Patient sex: F
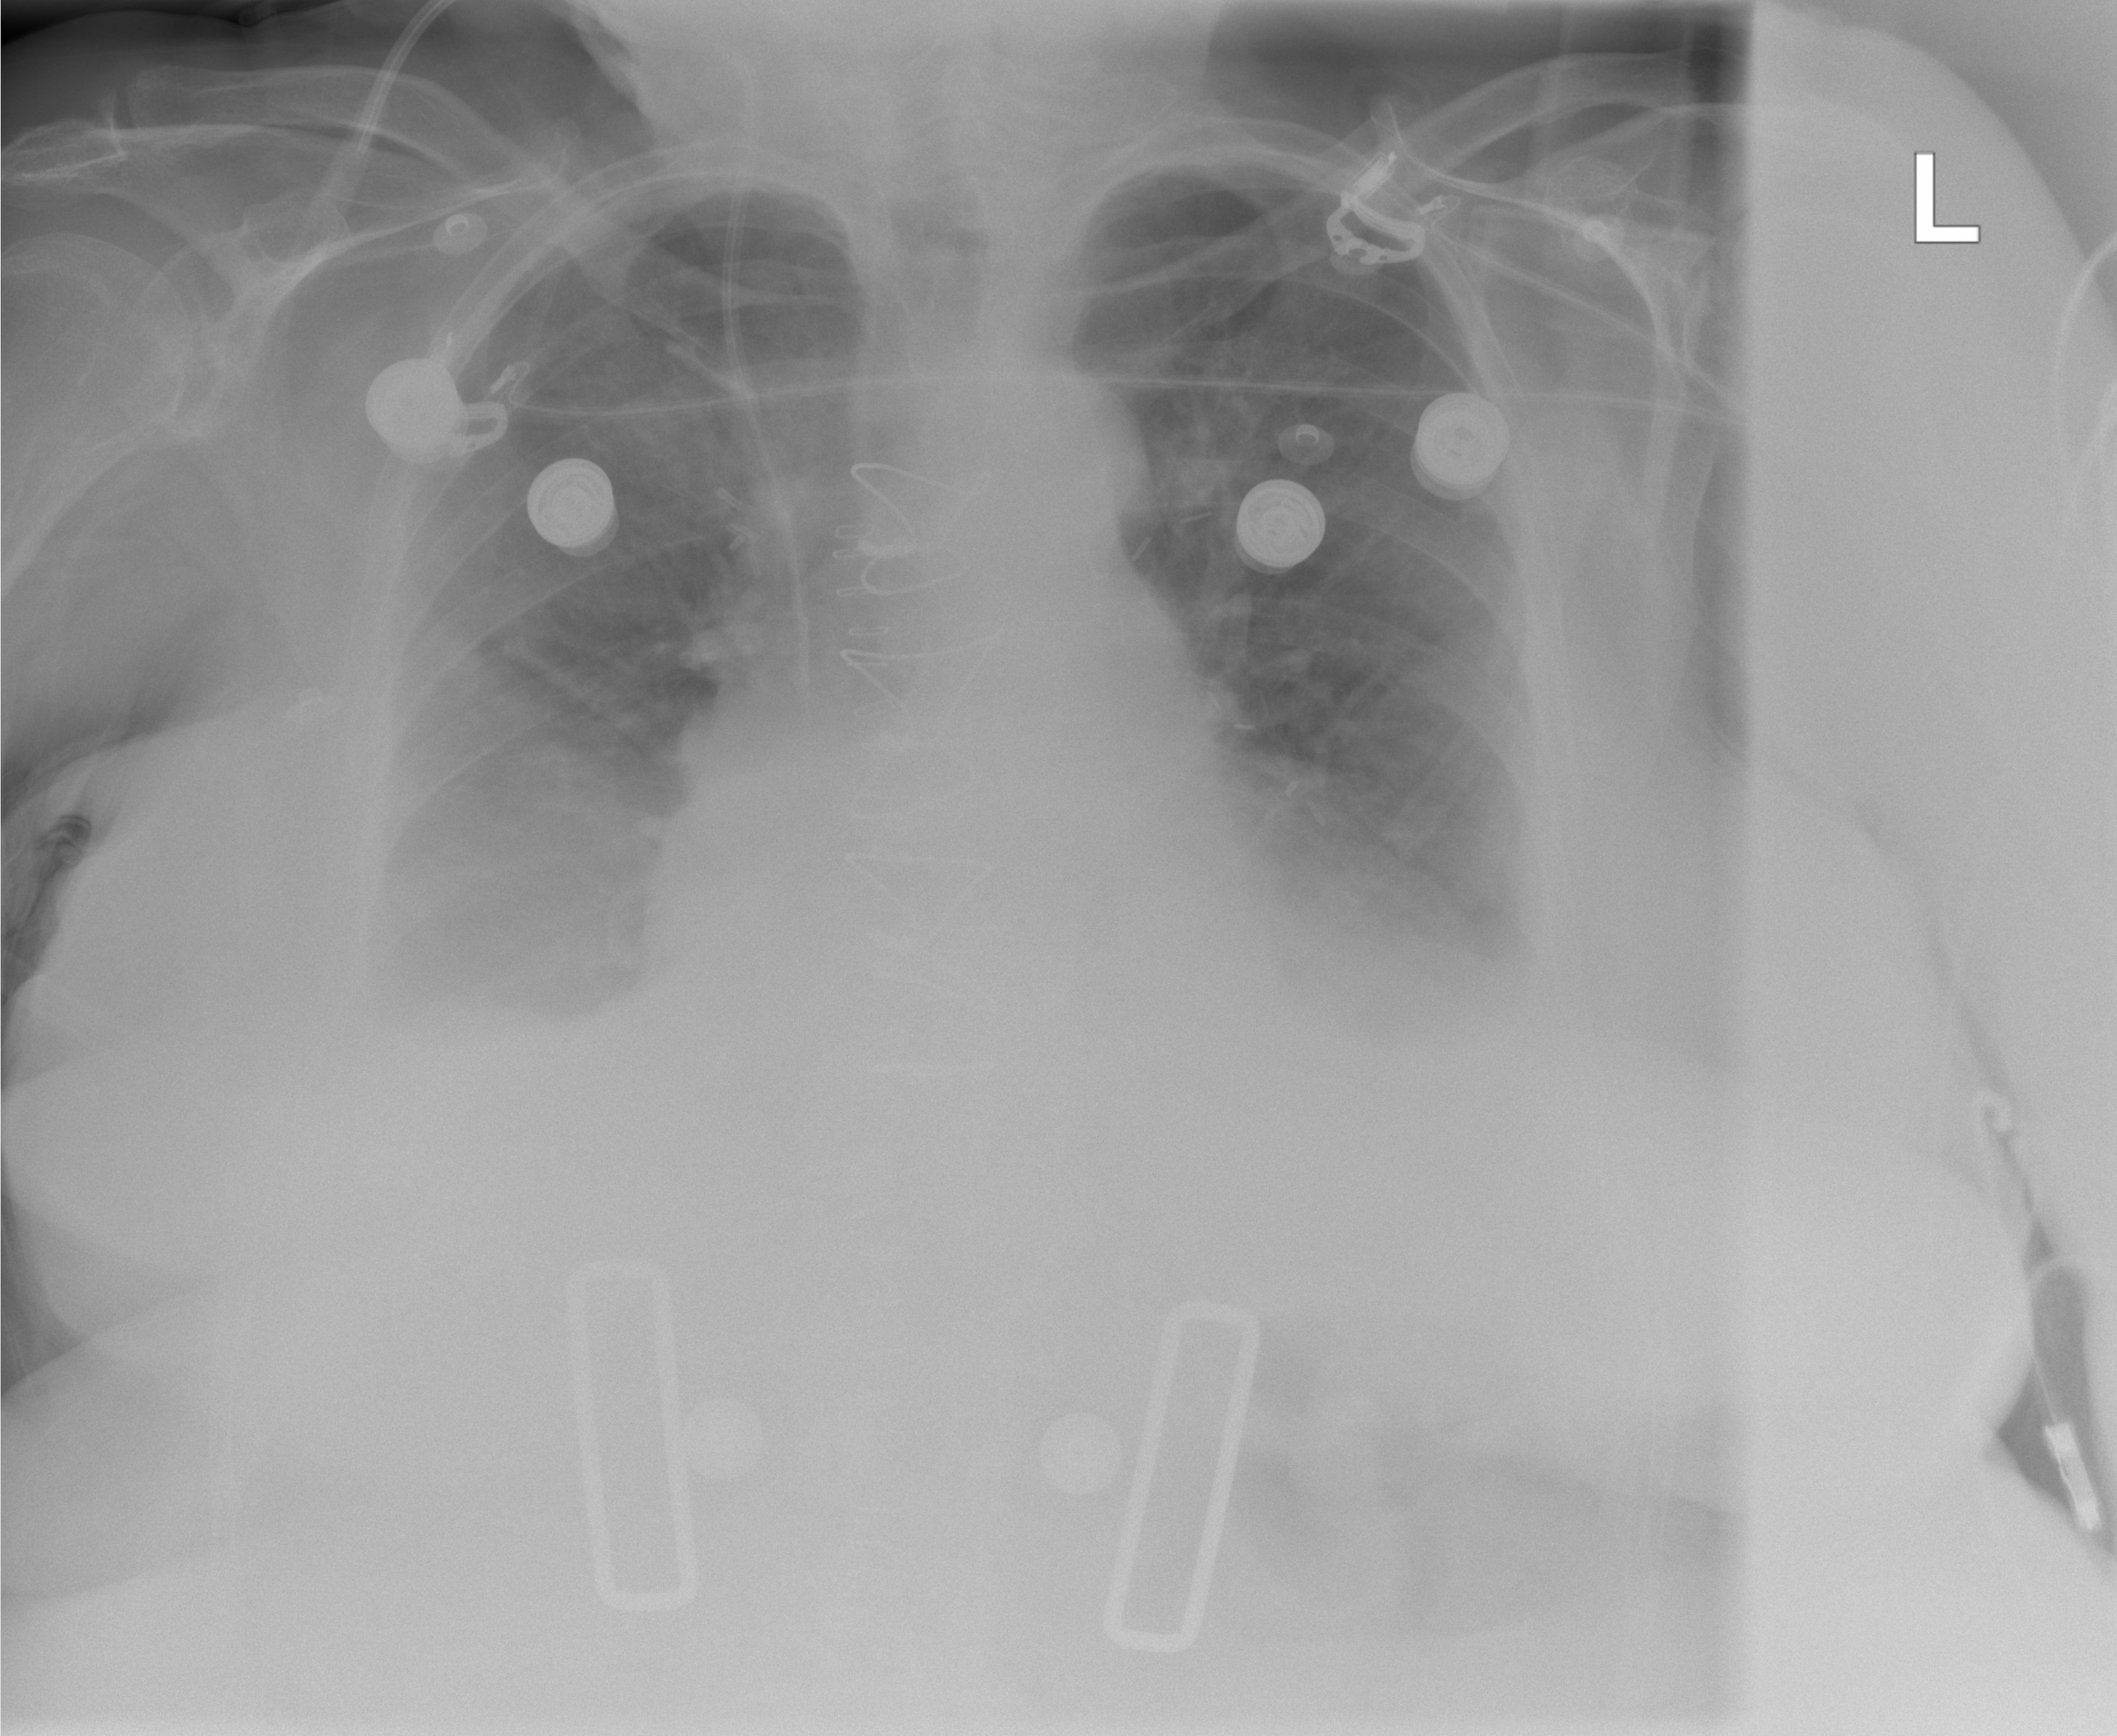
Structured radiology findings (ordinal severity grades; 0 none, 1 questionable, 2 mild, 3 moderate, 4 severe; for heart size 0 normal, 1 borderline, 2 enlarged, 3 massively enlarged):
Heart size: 0
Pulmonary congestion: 0
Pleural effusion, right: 2
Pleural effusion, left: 2
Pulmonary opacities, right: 0
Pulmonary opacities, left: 0
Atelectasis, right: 2
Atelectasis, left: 2